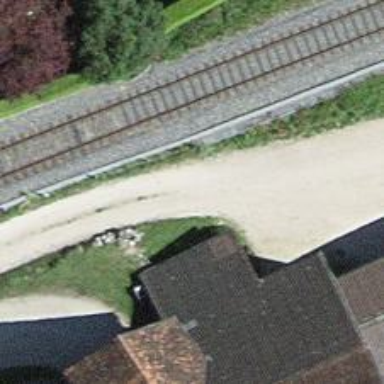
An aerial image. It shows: Track with grade 1 quality.